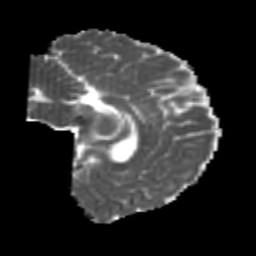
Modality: MD
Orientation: sagittal
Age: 22
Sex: female
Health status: healthy
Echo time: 0.074 s